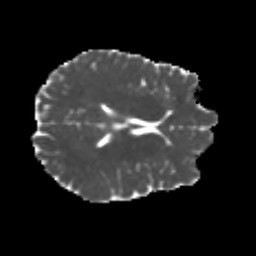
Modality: MD
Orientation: axial
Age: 23
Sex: male
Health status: healthy
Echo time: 0.074 s